Question: It's pretty much all in the title. I have of course tried with the up arrow and even Caps Lock key on and off, didn't work any time. I am attaching the image of the strange keyboard shortcut symbols... Any ideas?

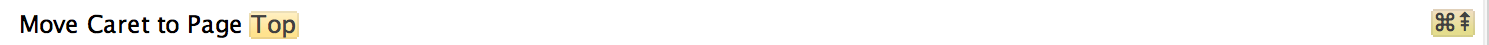
Answer: It's .
You can find all standard symbols below: